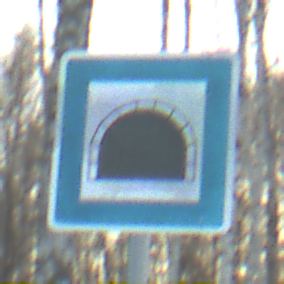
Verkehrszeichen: Tunnel
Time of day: SunriseSunset
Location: Outdoor (Nature)
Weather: Clear
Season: Winter
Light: Natural